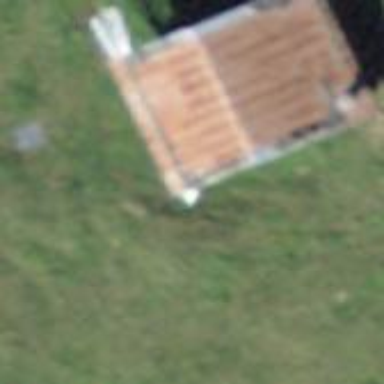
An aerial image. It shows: Rural barn.